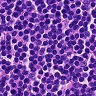
Metastatic tissue present: no